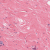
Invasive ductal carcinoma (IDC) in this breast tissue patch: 0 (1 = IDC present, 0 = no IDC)